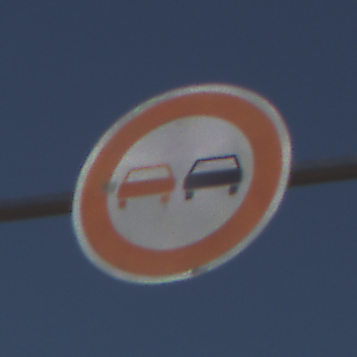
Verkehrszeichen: Ueberholverbot
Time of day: Midday
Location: Outdoor (Nature)
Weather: PartlyCloudy
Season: NotSpecified
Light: Natural